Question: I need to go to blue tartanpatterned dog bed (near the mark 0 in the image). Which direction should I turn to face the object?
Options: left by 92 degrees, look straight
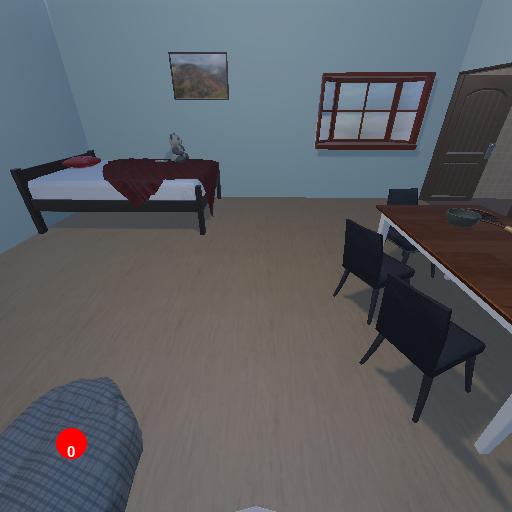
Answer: left by 92 degrees